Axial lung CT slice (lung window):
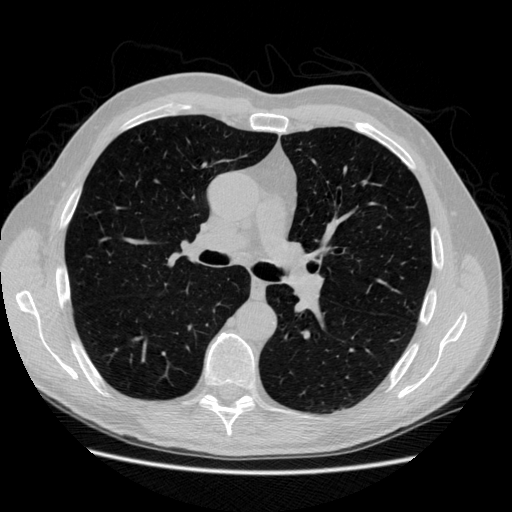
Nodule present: no